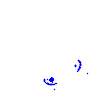
Particle: electron